Question: I'm having an issue with the cursor placement when using autofocus in IE. The image should display the issue clearly.

Luckily I've been able to reproduce this in a <URL>. I've stripped it down to the bare essentials, so it should be easy enough to see what's going on.
How do I make IE behave?
(Also available in the <URL>
'''
app.directive('autofocus', [
'$timeout', function($timeout) {
return function(scope, elem, attr) {
scope.$on('autofocus', function(e) {
$timeout(function() {
elem[0].focus();
});
});
};
}
]);
/* http://stackoverflow.com/questions/<PHONE>/how-to-set-focus-in-angularjs */
app.factory('autofocus', ['$rootScope', '$timeout', function($rootScope, $timeout) {
return function() {
$timeout(function() {
$rootScope.$broadcast('autofocus');
});
};
}]);
app.config(['$stateProvider', function ($stateProvider) {
$stateProvider.state('main', {
url: '/main'
});
}]);
app.config(['$stateProvider', function ($stateProvider) {
$stateProvider.state('main.modal', {
url: '/modal',
onEnter: ['$state', '$stateParams', '$modal', 'autofocus',
function ($state, $stateParams, $modal, autofocus) {
var instance = $modal.open({
templateUrl: 'modal.html'
});
instance.result.then(function () {
// OK
// GOTO parent state
$state.go('^');
}, function () {
// Cancel
// GOTO parent state
$state.go('^');
});
instance.opened.then(function() {
autofocus();
});
}
]
});
}]);
'''
'''
<form>
<div class="modal-header">
<h3 class="modal-title">I'm a modal!</h3>
</div>
<div class="modal-body">
<input type="text" name="foo" autofocus>
<br>
<input type="text" name="bar">
</div>
<div class="modal-footer">
<button type="submit" class="btn btn-primary">OK</button>
<button type="button" class="btn btn-warning" ng-click="$dismiss()">Cancel</button>
</div>
</form>
'''
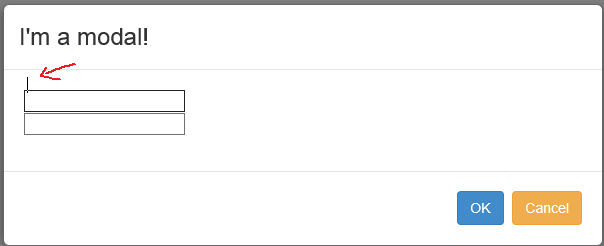
Answer: It seems like i might be the "slide"-animation which is to blame.
i managed to fix this by forcing the modal to fade in without sliding, by adding "windowClass: modal fade in" like so:
'''
app.config(['$stateProvider', function ($stateProvider) {
$stateProvider.state('main.modal', {
url: '/modal',
onEnter: ['$state', '$stateParams', '$modal', 'autofocus',
function ($state, $stateParams, $modal, autofocus) {
var instance = $modal.open({
templateUrl: 'modal.html',
windowClass: 'modal fade in'
});
instance.result.then(function () {
// OK
// GOTO parent state
$state.go('^');
}, function () {
// Cancel
// GOTO parent state
$state.go('^');
});
instance.opened.then(function() {
autofocus();
});
}
]
});
}]);
'''